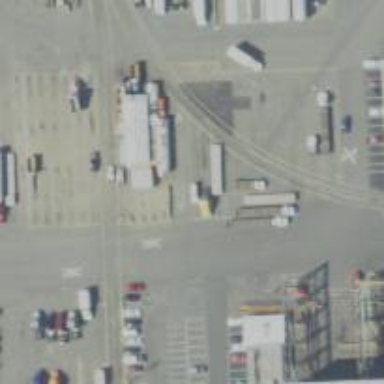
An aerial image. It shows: Railway siding for service.